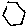
Label: hexagon